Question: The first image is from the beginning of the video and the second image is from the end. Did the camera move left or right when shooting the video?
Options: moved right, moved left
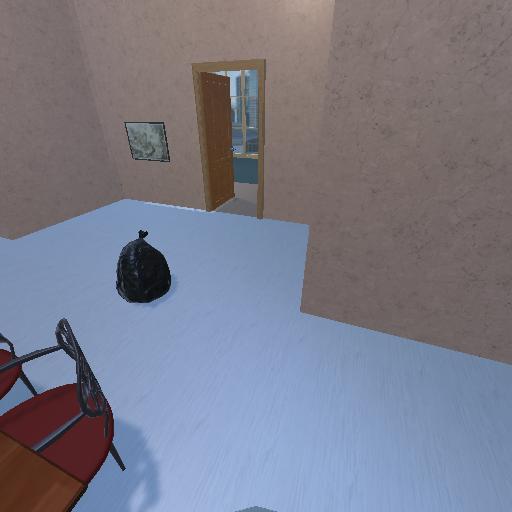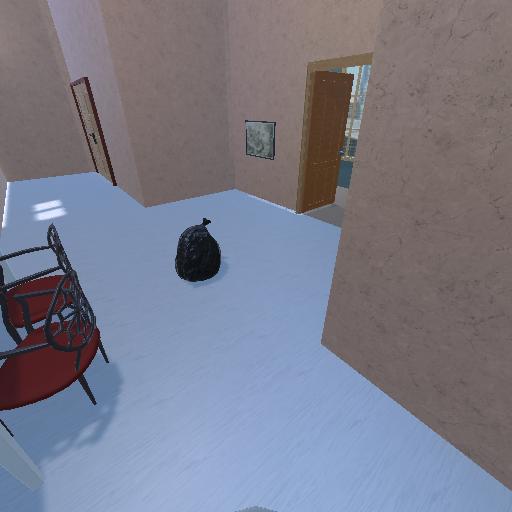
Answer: moved right